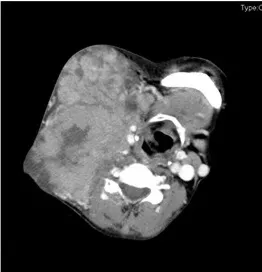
The serial CT images of the patient before and after treatment with radiotherapy and tislelizumab immunotherapy. (A) CT image of right neck lymph node recurrence in June 2021(baseline).
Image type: radiology (ct)